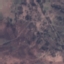
Land use / land cover: HerbaceousVegetation